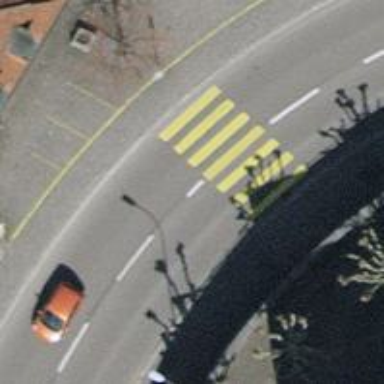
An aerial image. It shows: Uncontrolled zebra crossing on the road.